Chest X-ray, PA view. Patient: 53 years old, sex M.
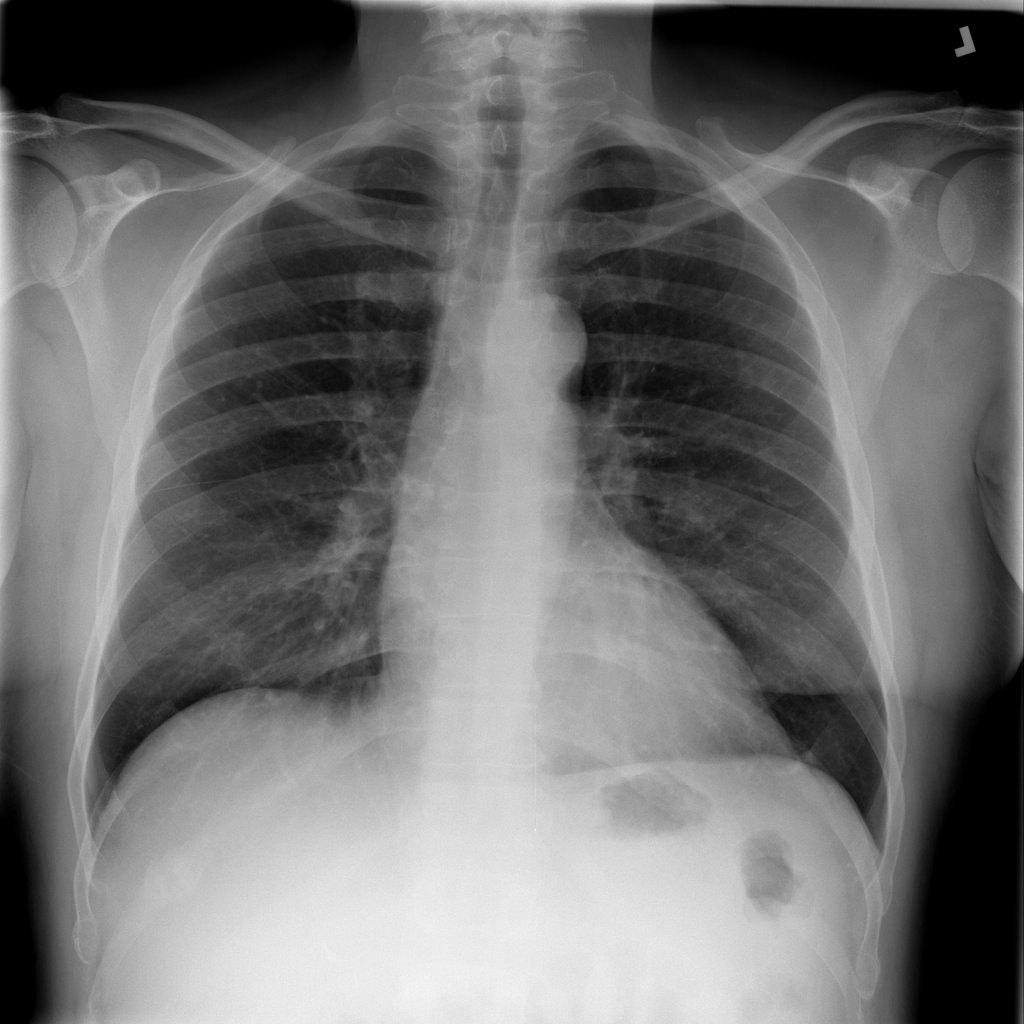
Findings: No Finding